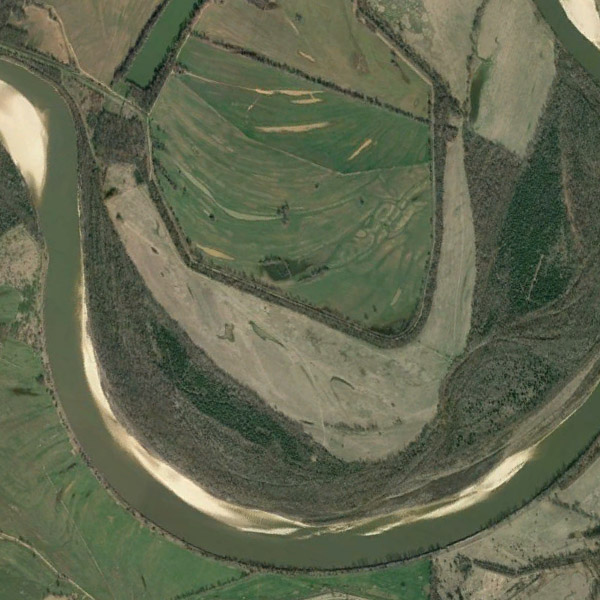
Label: River